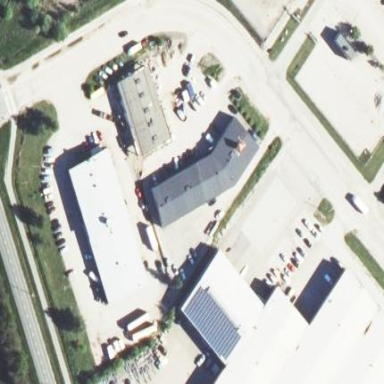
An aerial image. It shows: Retail building.